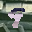
Label: 9